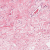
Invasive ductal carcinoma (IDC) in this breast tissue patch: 0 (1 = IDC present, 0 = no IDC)